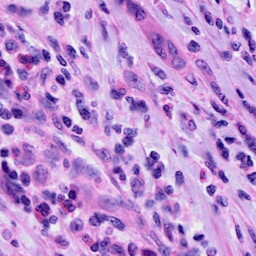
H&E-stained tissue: Cervix